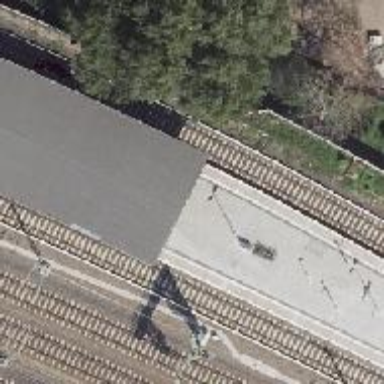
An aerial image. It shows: Close-up of railway platform edge.